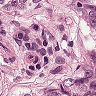
Metastatic tissue present: yes